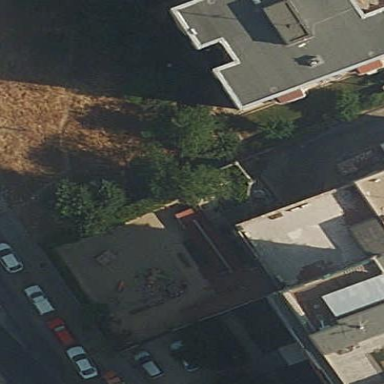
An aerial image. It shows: Kindergarten.